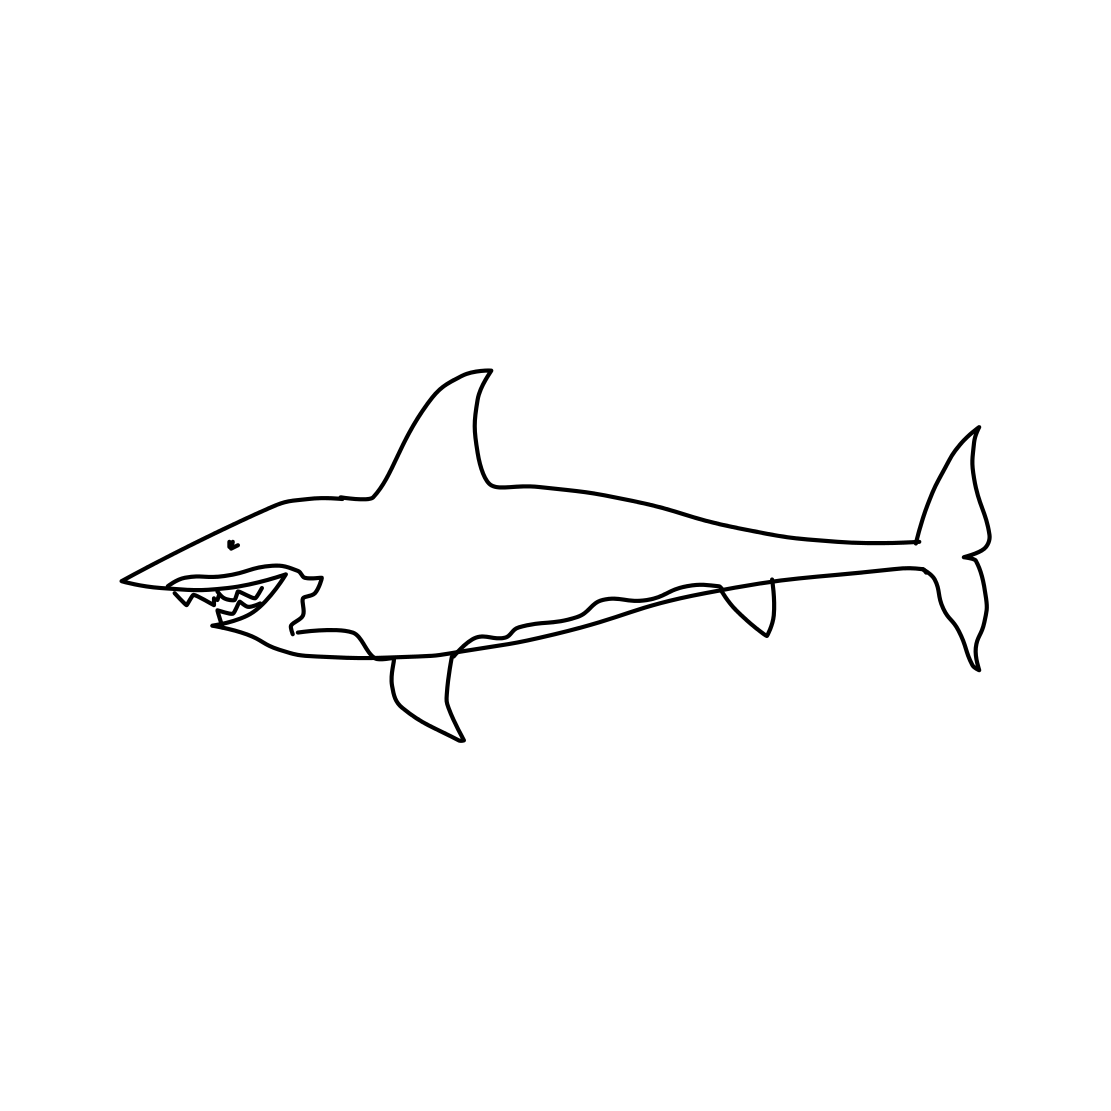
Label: shark